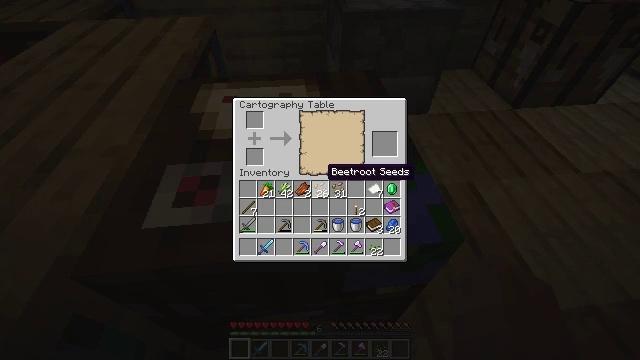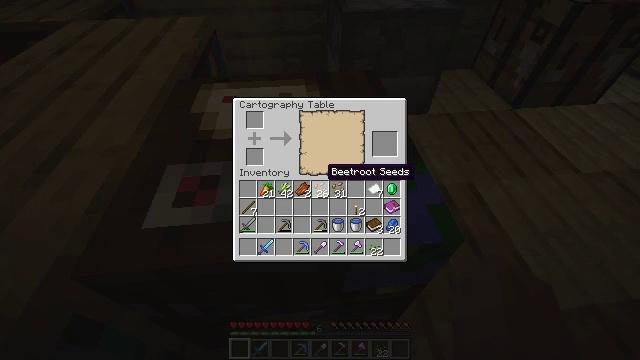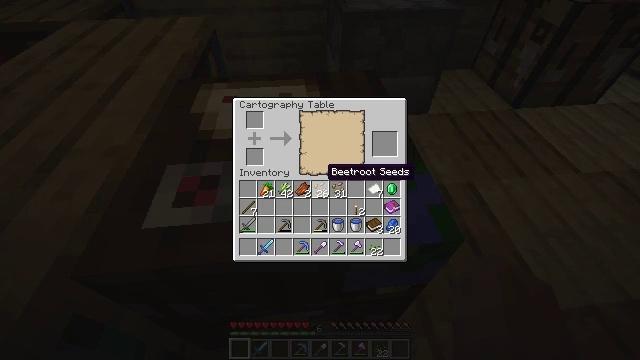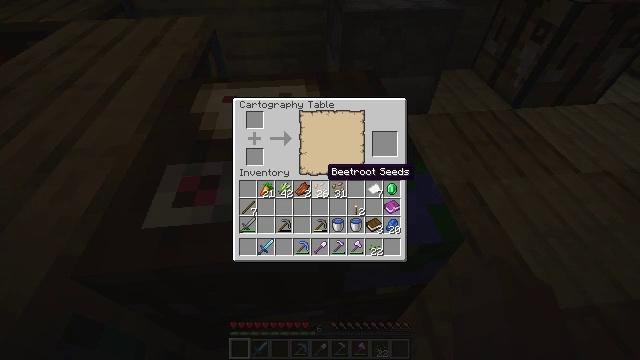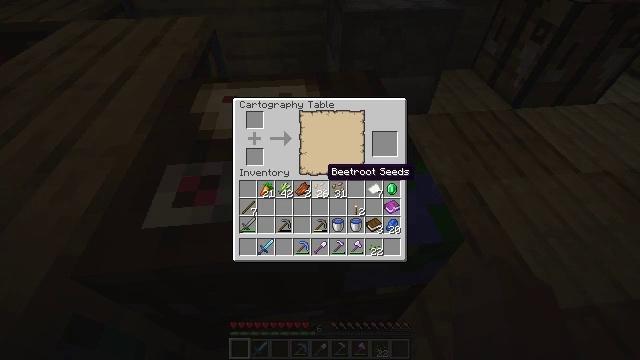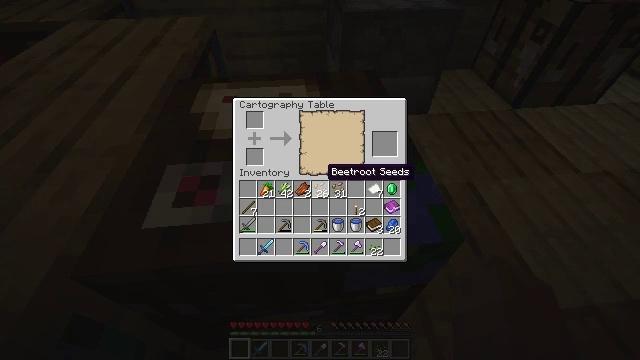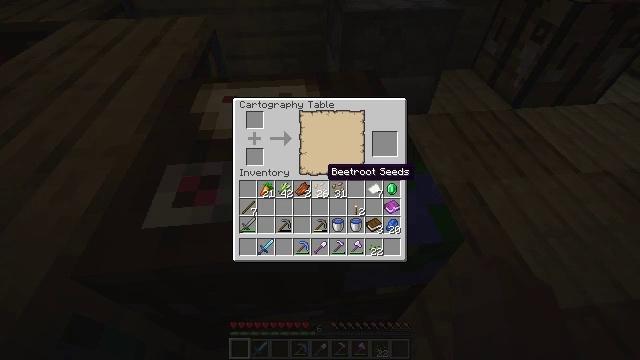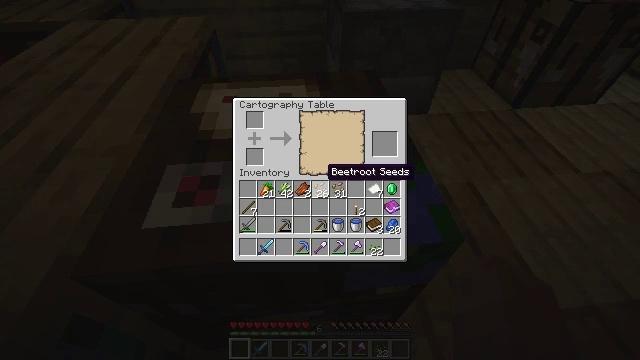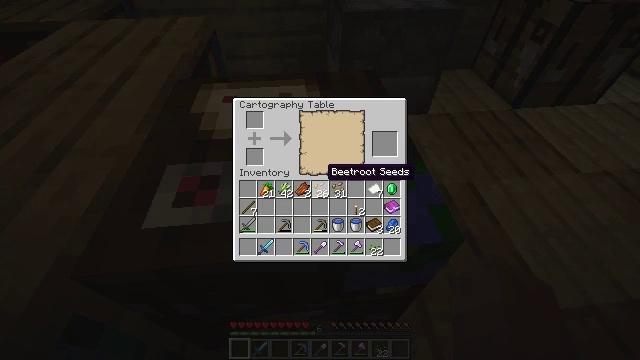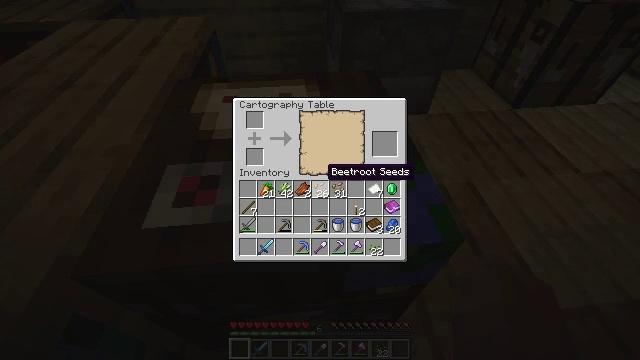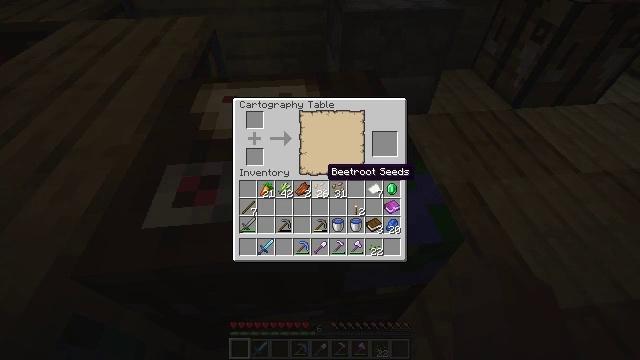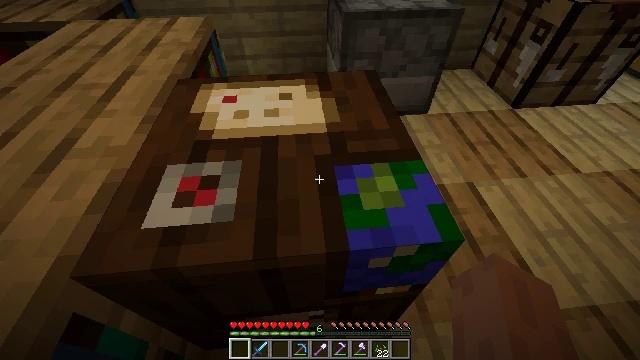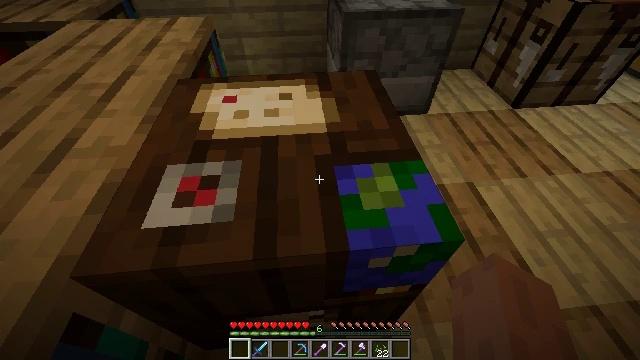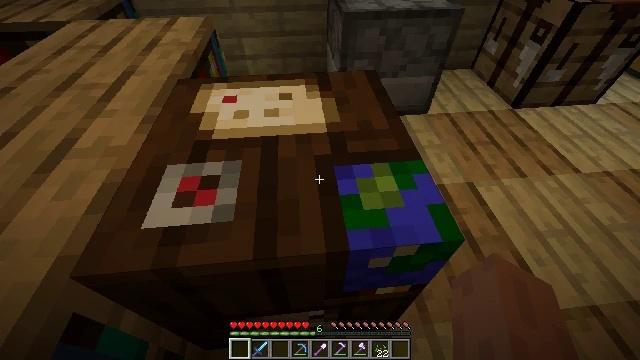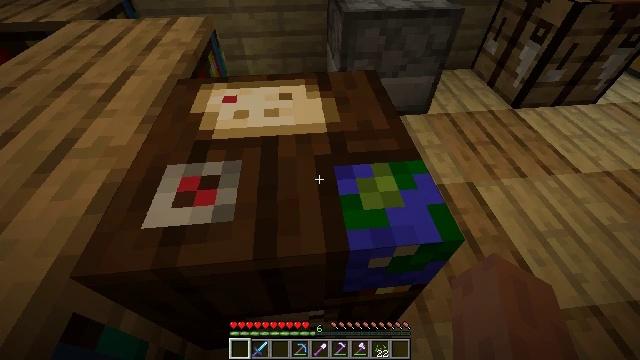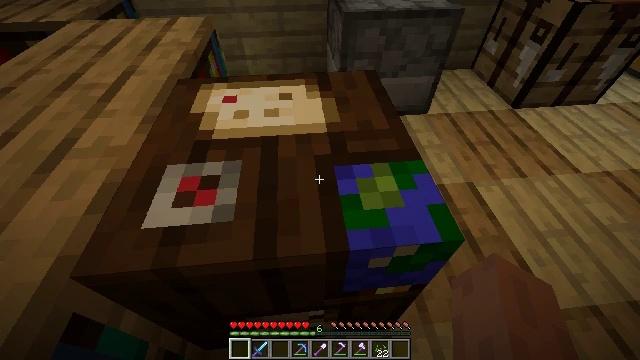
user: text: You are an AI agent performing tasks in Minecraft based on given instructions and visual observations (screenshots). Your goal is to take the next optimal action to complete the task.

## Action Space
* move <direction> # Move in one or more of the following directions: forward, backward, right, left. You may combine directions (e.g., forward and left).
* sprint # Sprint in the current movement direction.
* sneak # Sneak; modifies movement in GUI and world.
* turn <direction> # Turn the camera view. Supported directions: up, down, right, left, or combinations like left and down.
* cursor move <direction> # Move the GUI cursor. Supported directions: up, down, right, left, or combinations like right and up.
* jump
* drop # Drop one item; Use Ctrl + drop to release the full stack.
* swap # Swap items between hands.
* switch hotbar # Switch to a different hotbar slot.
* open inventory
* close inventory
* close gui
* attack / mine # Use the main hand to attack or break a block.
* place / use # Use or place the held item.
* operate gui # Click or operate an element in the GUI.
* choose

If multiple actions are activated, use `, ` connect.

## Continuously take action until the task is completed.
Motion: motion action
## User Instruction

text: Break the cartography table.
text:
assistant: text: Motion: no_op
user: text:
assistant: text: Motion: no_op
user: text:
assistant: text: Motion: no_op
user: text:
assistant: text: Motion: no_op
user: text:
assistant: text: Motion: no_op
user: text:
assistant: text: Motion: no_op
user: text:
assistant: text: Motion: no_op
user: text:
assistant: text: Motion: no_op
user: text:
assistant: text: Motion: no_op
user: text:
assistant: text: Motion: no_op
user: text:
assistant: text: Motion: no_op
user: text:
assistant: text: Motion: close gui
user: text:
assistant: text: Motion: no_op
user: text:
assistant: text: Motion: no_op
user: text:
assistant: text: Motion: no_op
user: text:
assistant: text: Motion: no_op
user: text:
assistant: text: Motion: no_op
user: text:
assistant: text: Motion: no_op
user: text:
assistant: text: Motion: no_op
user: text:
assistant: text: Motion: no_op
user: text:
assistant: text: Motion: turn down
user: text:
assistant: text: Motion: turn left and down
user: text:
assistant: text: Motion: no_op
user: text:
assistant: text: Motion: no_op
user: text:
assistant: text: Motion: no_op
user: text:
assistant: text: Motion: no_op
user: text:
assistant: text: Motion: no_op
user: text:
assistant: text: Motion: no_op
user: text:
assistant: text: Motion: attack / mine
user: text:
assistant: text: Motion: attack / mine